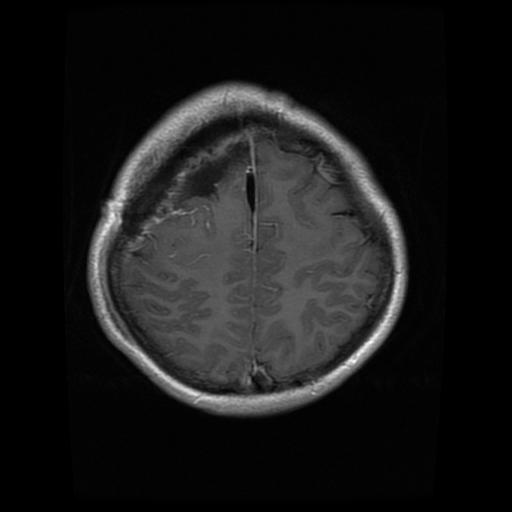
Label: glioma